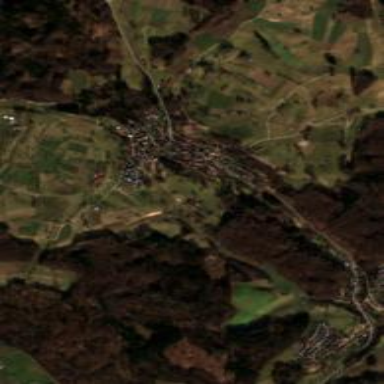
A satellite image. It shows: Village area.